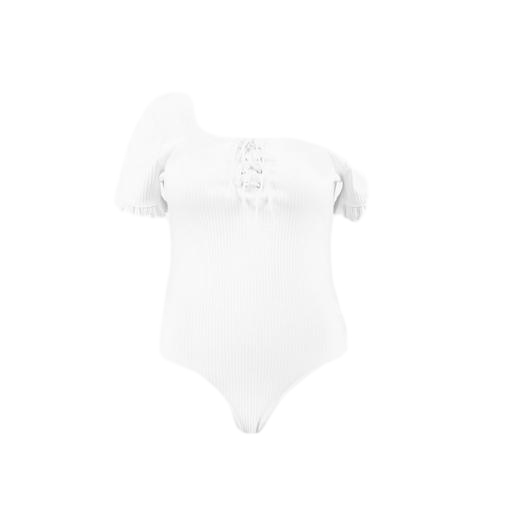
top lace-up front white, white body suit, white curvy trendy, white background